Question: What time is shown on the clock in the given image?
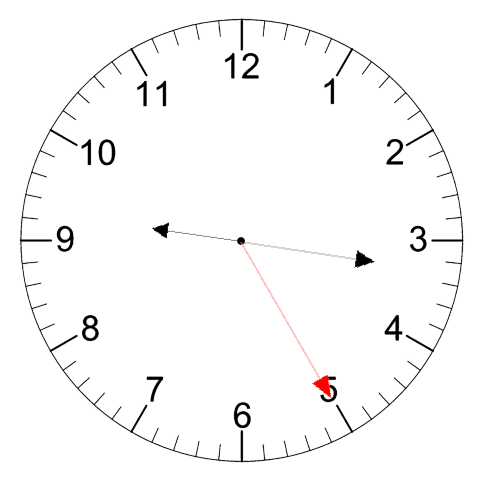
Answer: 09:16:25